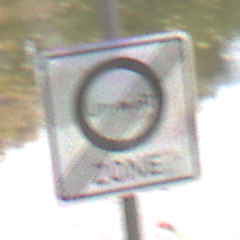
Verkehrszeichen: EndeUmweltzone
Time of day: MorningAfternoon
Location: Outdoor (Nature)
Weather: Overcast
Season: Autumn
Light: Natural